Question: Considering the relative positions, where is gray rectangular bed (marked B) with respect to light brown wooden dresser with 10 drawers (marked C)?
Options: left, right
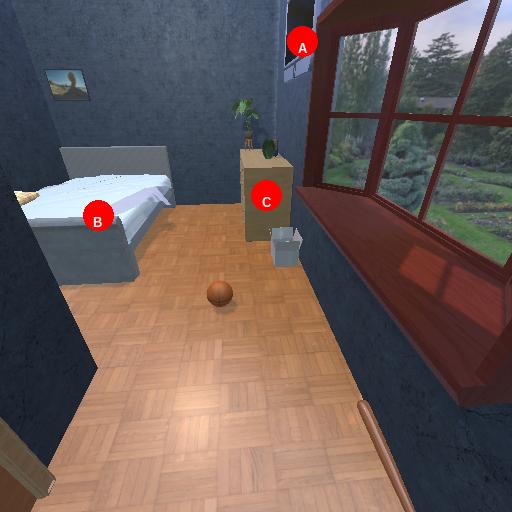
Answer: left